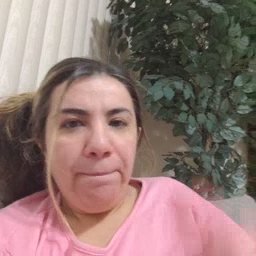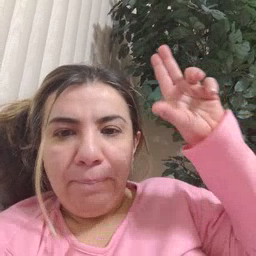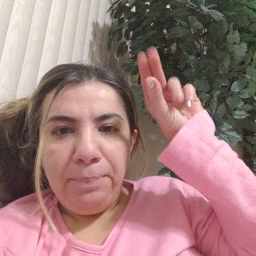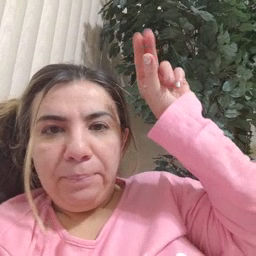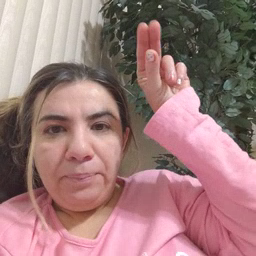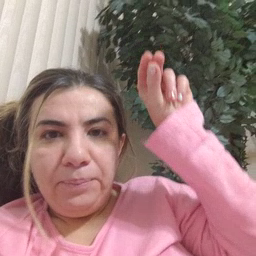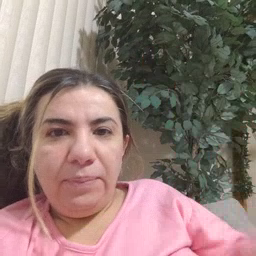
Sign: goose